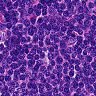
Metastatic tissue present: no